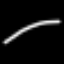
Label: frog